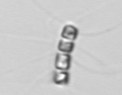
Label: Chaetoceros